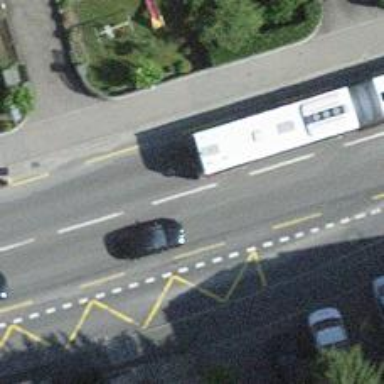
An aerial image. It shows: Public transport stop position.